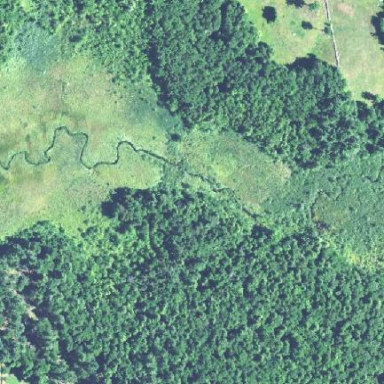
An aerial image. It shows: Wetland area.